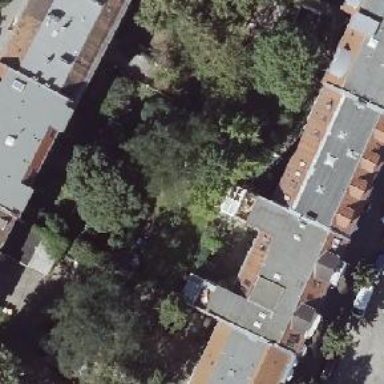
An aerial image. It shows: Building consisting of apartments with double saltbox roof shape.